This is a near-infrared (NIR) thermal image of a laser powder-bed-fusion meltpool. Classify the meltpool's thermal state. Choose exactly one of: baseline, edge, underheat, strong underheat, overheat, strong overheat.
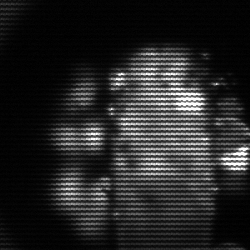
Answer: strong underheat